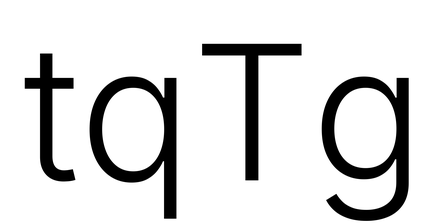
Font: Inter_Light